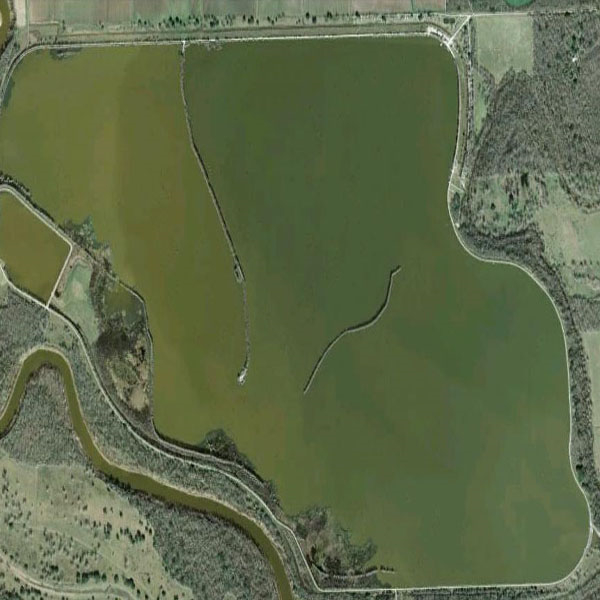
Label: Pond